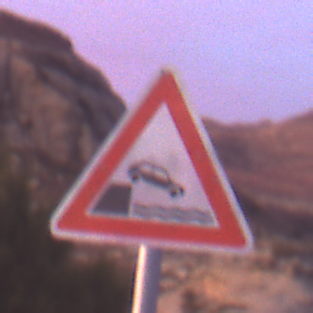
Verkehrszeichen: Ufer
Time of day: Dawn
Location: Outdoor (Nature)
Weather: PartlyCloudy
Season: NotSpecified
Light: Natural